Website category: university
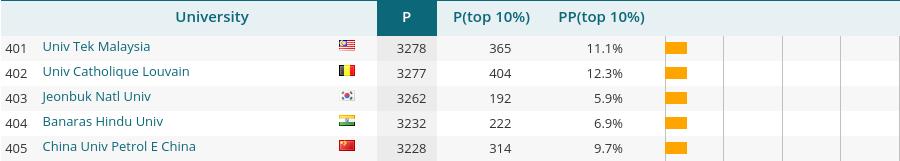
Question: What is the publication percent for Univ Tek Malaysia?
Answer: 11.1%

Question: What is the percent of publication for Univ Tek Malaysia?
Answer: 11.1%

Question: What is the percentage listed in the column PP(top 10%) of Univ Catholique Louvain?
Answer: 12.3%

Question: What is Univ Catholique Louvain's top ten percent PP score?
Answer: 12.3%

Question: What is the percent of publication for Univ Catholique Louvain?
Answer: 12.3%

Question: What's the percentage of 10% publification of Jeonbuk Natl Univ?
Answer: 5.9%

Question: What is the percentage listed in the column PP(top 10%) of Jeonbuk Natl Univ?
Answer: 5.9%

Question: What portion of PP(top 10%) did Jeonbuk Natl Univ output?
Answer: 5.9%

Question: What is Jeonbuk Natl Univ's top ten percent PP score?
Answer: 5.9%

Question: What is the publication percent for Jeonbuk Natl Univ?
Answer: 5.9%

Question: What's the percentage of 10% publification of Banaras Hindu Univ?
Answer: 6.9%

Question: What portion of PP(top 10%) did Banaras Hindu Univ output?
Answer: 6.9%

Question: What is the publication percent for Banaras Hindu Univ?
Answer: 6.9%

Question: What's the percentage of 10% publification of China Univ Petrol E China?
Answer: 9.7%

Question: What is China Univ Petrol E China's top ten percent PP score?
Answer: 9.7%

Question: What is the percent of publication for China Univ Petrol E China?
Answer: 9.7%

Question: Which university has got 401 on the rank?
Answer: Univ Tek Malaysia

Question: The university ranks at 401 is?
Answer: Univ Tek Malaysia

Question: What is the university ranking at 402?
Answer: Univ Catholique Louvain

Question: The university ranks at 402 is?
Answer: Univ Catholique Louvain

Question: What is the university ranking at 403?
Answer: Jeonbuk Natl Univ

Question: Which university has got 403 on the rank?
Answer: Jeonbuk Natl Univ

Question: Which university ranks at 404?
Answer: Banaras Hindu Univ

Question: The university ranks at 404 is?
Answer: Banaras Hindu Univ

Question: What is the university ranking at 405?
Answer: China Univ Petrol E China

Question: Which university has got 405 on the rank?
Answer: China Univ Petrol E China

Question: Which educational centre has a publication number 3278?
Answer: Univ Tek Malaysia

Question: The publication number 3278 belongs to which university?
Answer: Univ Tek Malaysia

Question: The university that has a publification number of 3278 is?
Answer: Univ Tek Malaysia

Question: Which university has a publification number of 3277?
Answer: Univ Catholique Louvain

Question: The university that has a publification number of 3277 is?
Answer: Univ Catholique Louvain

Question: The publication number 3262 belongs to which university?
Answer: Jeonbuk Natl Univ

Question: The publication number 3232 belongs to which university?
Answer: Banaras Hindu Univ

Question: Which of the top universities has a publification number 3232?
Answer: Banaras Hindu Univ

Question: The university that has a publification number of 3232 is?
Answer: Banaras Hindu Univ

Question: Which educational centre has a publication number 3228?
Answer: China Univ Petrol E China

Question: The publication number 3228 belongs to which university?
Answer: China Univ Petrol E China

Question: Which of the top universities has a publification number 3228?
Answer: China Univ Petrol E China

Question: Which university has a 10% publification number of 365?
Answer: Univ Tek Malaysia

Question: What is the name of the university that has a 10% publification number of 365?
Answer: Univ Tek Malaysia

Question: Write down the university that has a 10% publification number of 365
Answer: Univ Tek Malaysia

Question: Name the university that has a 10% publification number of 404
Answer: Univ Catholique Louvain

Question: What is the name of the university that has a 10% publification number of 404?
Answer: Univ Catholique Louvain

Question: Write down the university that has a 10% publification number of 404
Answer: Univ Catholique Louvain

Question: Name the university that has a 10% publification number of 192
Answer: Jeonbuk Natl Univ

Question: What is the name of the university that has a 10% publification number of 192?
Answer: Jeonbuk Natl Univ

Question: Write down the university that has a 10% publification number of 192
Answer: Jeonbuk Natl Univ

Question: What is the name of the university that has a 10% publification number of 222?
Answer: Banaras Hindu Univ

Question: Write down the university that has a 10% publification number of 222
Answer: Banaras Hindu Univ

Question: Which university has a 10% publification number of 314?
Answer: China Univ Petrol E China

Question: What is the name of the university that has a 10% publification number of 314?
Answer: China Univ Petrol E China